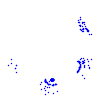
Particle: proton